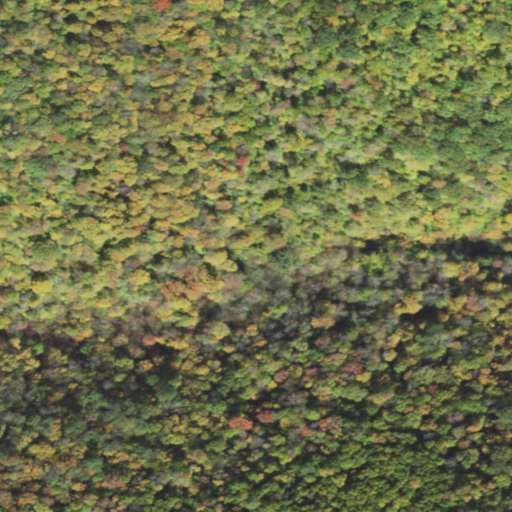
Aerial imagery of valley in Pennsylvania named Bush Hollow containing deciduous forest and mixed forest